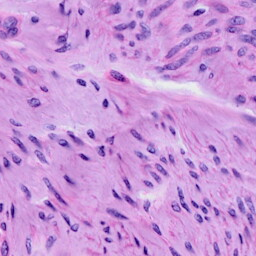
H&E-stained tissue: Cervix